Field crop: maize
Growth stage: 1
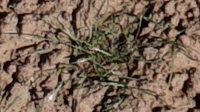
Species: lolium